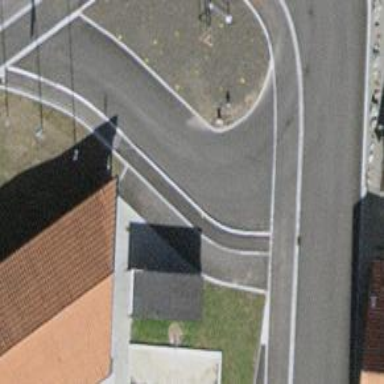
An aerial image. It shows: Bus stop with shelter. It is platform for public transport.